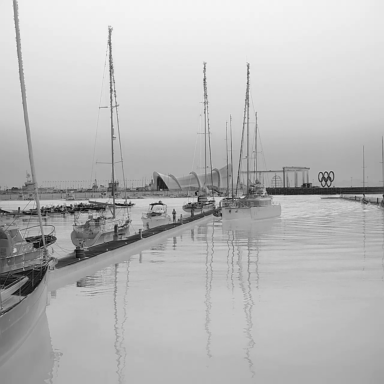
There are eight objects shown in the infrared image, including six sailboats, and two canoes.